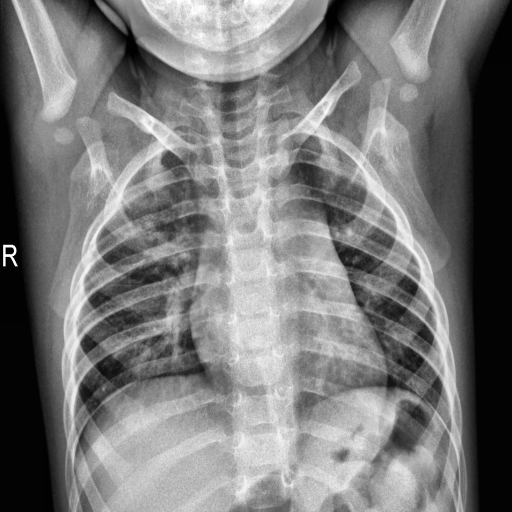
Finding: NORMAL